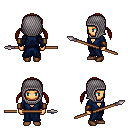
a pixel art fantasy rpg character, female body template, human, tanned skin, blue robe, gold greaves, brunette twin-tailed hairstyle, chain hood, leather bracers, brown shoes, spear, four views (front, back, left, right), 2x2 character sprite sheet, small pixel art, hard edges, no anti-aliasing